Field crop: maize
Growth stage: 2
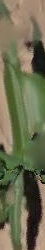
Species: maize